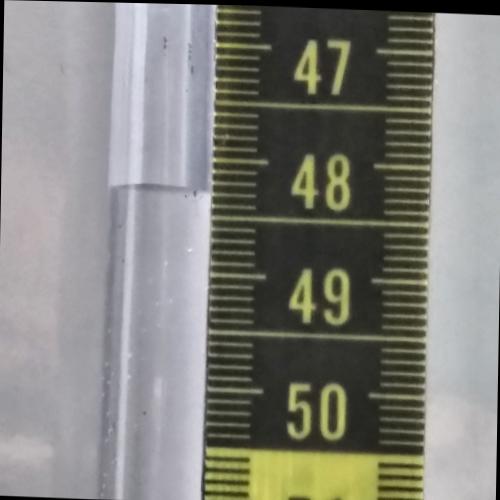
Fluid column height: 48.3 cm